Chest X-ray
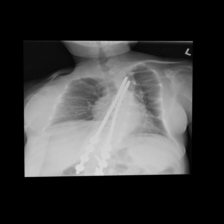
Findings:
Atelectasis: negative
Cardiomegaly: negative
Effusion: negative
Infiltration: negative
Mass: negative
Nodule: negative
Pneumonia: negative
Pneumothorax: negative
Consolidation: negative
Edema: negative
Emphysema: negative
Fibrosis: negative
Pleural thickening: negative
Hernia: negative